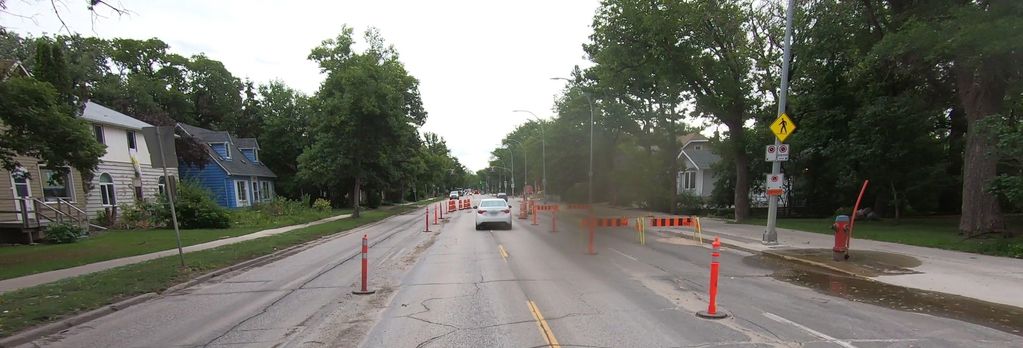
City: winnipeg